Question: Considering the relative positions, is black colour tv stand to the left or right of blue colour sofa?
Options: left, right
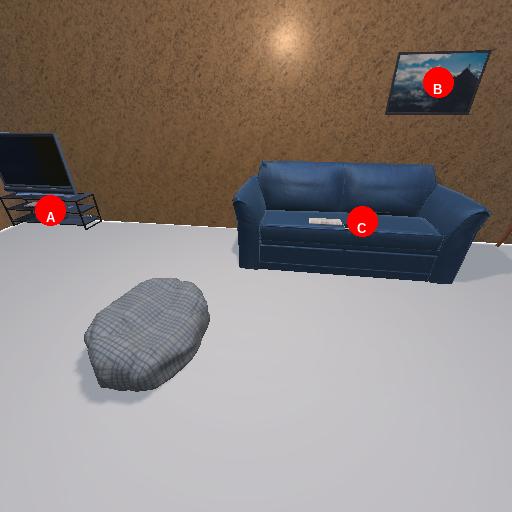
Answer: left